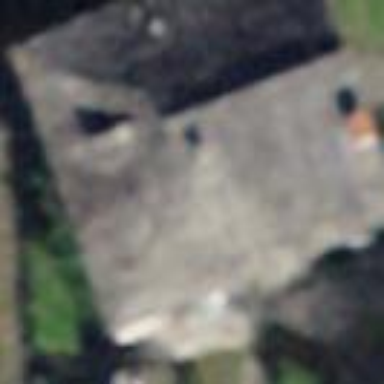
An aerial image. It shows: Detached building.